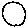
Label: circle